Question: I've got extra whitespace chrome, but no other browser on my client's website healthimpactnews.com. There is excess white space in two spots (the promo at the top, and the bottom portion of the slider below).
I've looked through the css... and I can't figure out what's causing this. Any ideas?

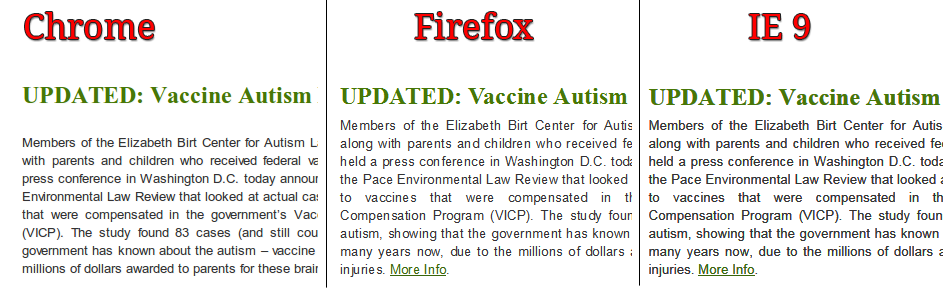
Answer: The content of the div is aligned to bottom and, therefore, lines up inaccurately with the top. I changed the alignment to top. No problems now.